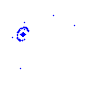
Particle: proton